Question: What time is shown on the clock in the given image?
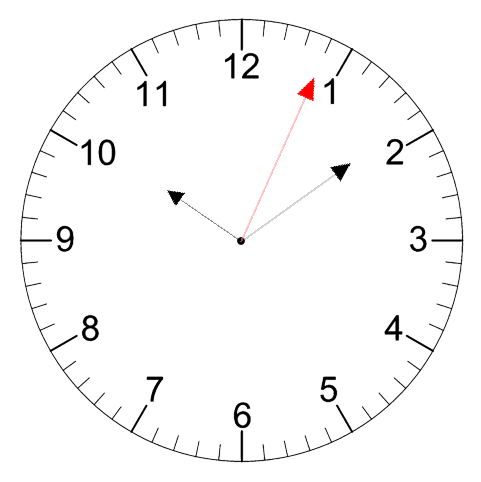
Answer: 10:09:04